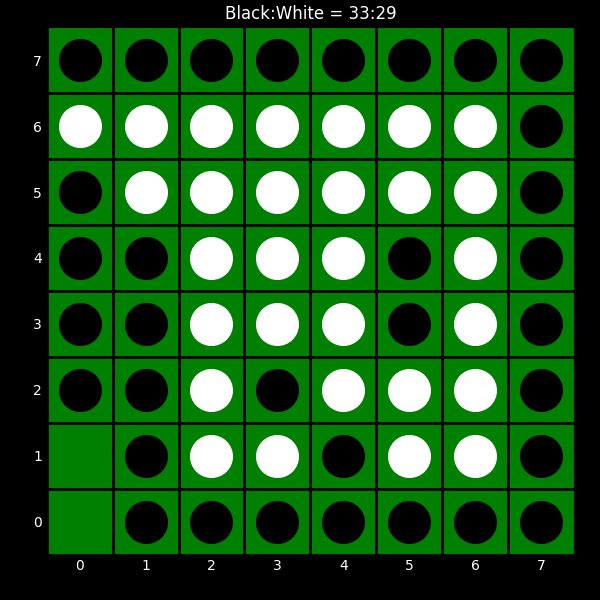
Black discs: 33
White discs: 29